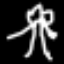
Label: palm tree